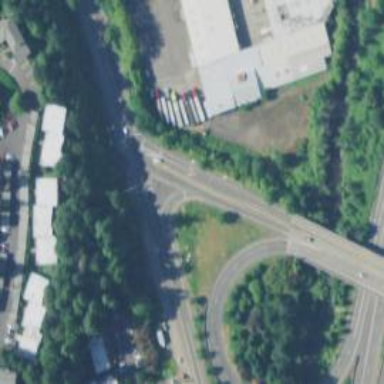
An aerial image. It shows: This image shows trunk highway that functions as expressway.